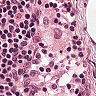
Metastatic tissue present: no